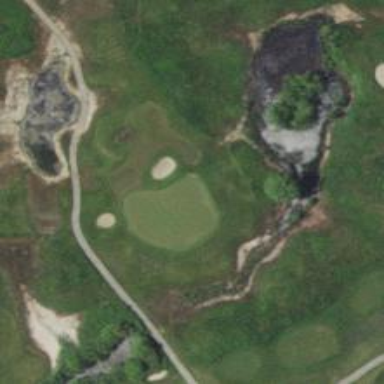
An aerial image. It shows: Golf hole.